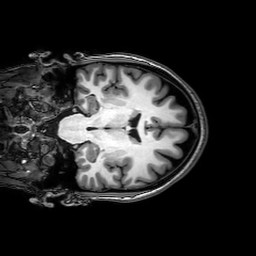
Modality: T1w
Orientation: coronal
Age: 24
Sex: female
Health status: healthy
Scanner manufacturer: philips
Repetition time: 0.00817 s
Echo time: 0.00374 s